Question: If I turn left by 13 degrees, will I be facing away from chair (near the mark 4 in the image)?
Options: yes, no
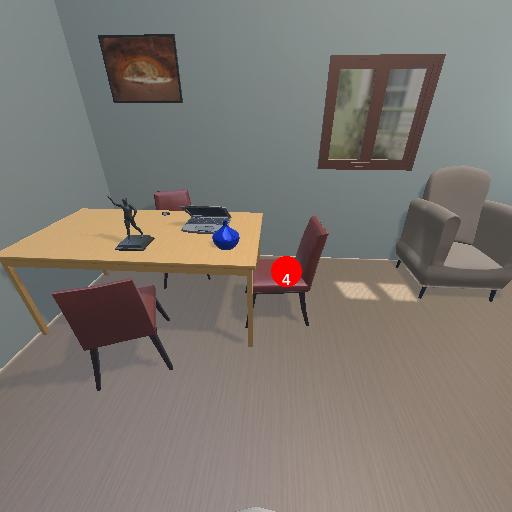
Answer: yes